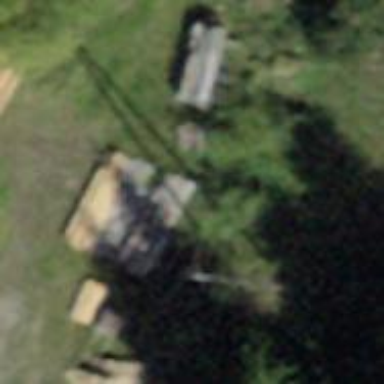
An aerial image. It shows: Power pole.